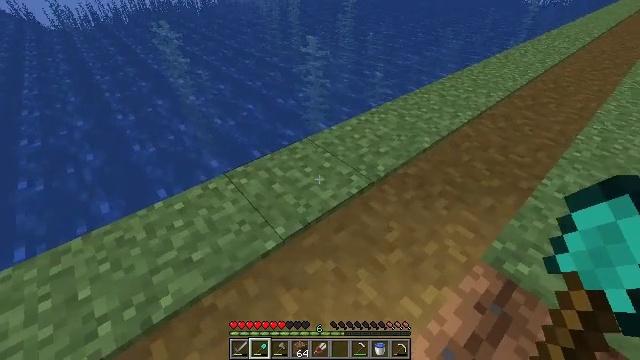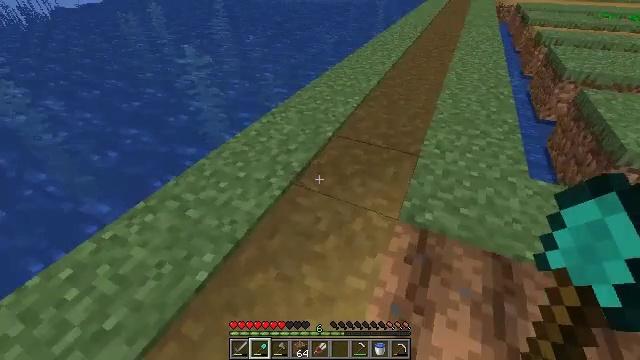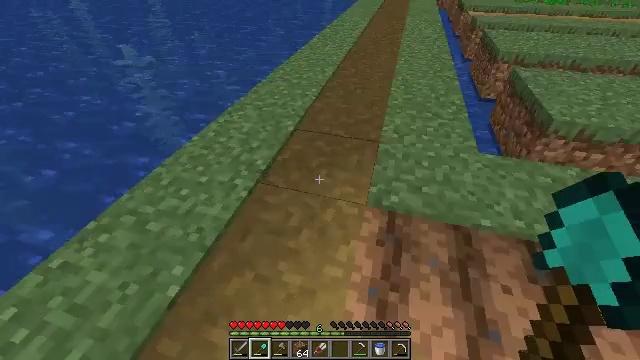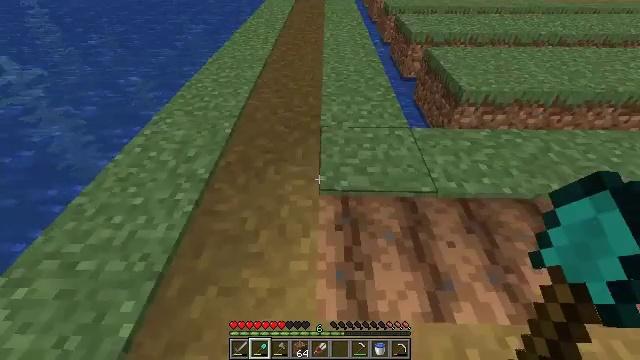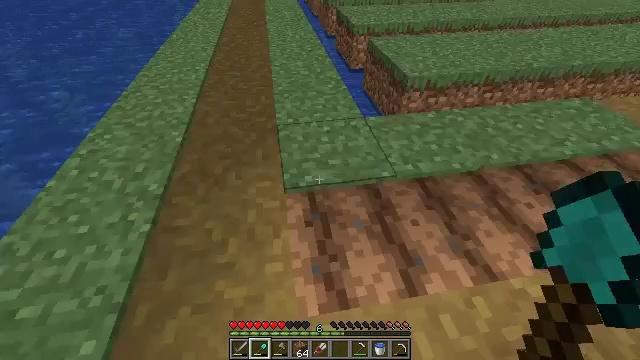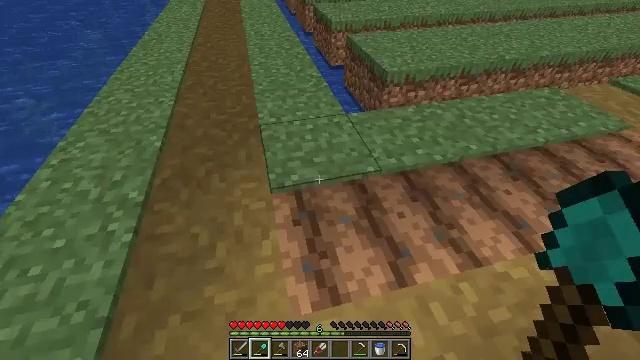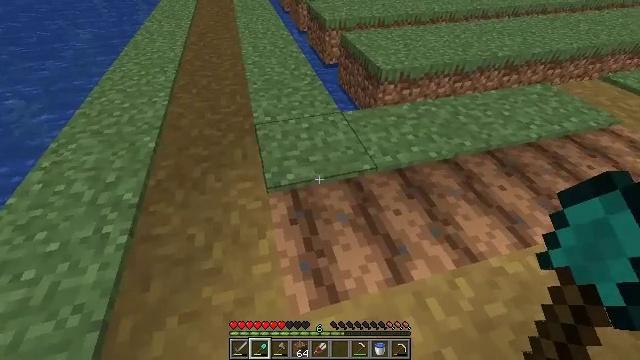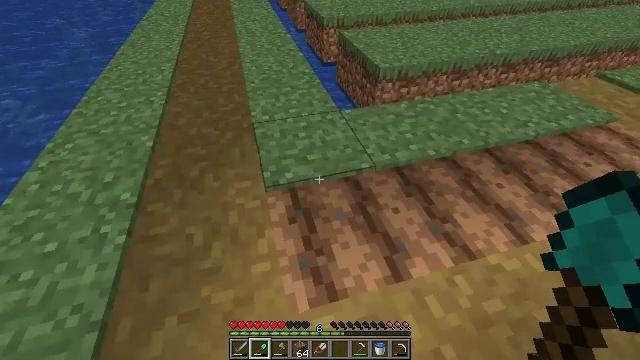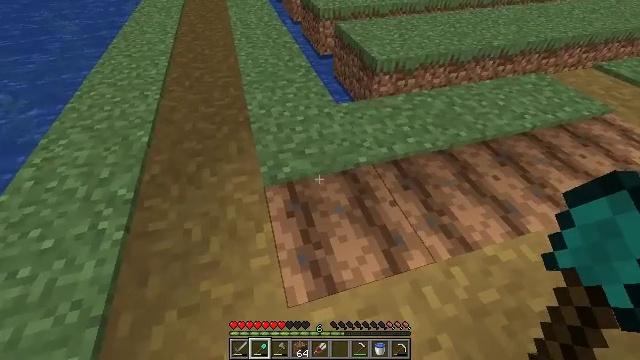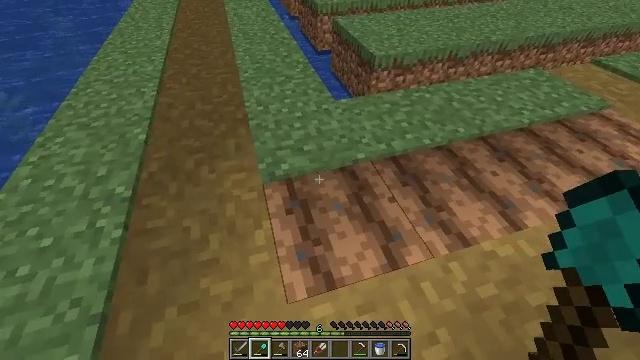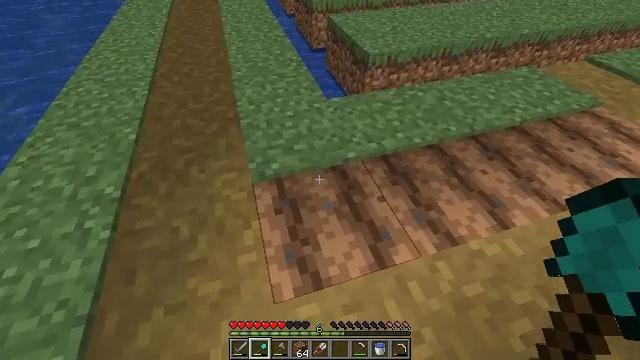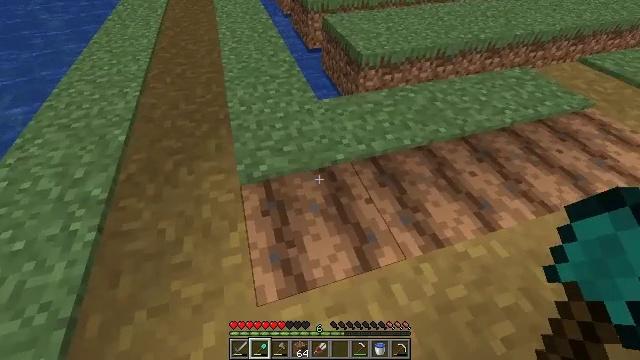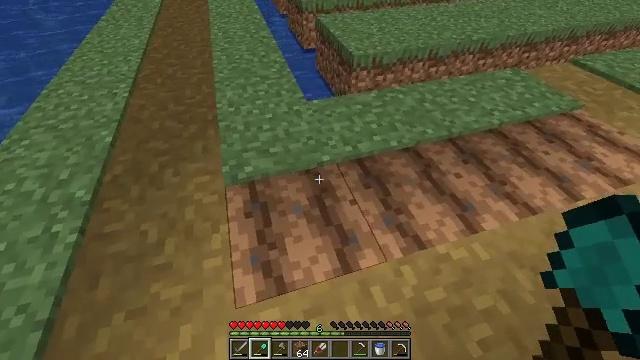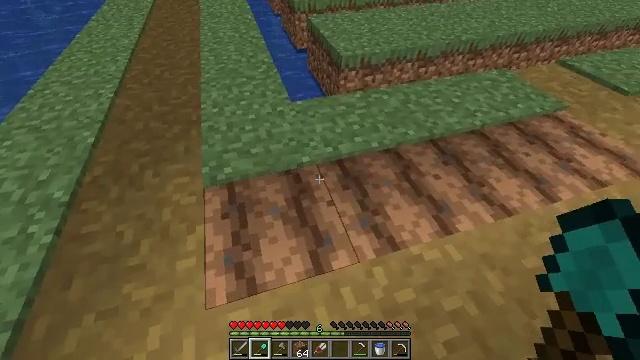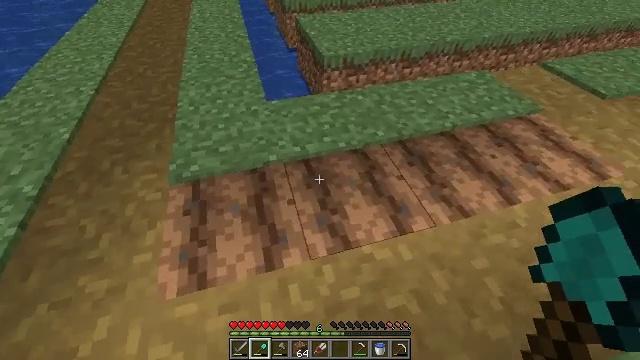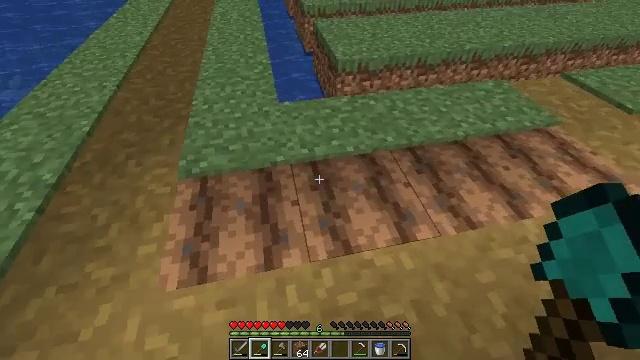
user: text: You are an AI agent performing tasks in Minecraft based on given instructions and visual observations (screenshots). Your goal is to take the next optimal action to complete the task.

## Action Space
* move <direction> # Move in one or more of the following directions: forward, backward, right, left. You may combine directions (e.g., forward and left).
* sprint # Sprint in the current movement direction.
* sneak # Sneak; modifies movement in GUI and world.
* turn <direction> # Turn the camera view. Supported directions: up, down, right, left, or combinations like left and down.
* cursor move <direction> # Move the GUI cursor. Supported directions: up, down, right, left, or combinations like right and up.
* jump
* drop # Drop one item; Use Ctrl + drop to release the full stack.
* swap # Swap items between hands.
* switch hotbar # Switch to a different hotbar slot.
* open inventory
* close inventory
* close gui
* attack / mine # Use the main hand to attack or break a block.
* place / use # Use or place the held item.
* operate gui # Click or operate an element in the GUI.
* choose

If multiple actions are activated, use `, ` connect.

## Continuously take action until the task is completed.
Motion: motion action
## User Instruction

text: Break the grass path to collect materials.
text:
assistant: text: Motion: turn right
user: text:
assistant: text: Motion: turn right and down
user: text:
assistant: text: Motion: turn right and down
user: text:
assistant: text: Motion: turn right
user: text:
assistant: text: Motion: turn right
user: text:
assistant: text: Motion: turn right
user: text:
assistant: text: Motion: no_op
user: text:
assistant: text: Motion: turn down
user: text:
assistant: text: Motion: no_op
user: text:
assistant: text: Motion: move right
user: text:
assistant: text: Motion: move right
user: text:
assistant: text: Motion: move right
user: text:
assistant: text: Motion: move right
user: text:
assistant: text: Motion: move right, turn left
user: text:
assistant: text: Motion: move right, turn left
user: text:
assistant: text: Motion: move right, turn left and up
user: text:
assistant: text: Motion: move right, turn left
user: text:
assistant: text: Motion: move right, turn left and up
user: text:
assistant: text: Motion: move right, turn left and up
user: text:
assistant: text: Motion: move right, turn left and up
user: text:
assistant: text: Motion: move right, turn left
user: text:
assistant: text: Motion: move forward and move right, turn left
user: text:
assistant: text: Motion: move forward
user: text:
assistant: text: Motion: move forward
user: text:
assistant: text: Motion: move forward
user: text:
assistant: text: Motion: move forward
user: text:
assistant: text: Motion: move forward
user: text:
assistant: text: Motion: move forward
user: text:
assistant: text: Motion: move forward
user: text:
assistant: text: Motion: no_op